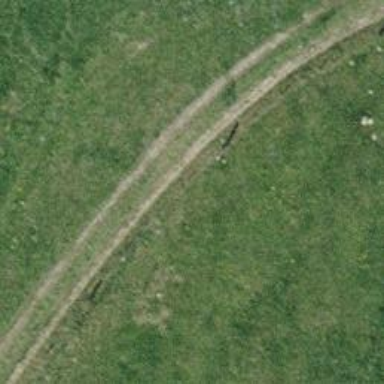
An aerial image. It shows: Track with grade 4 tracktype.